Question: I am trying to code in a way that when user clicks a button, a new row of jlabel and jtextfield will be added to the the gridlayout of the jframe. like this:
>
Let's say the JFrame is 800x600, and the height of each row is 50, after I reach the 13th line, I want to add in a vertical scrolling bar. But now I can't seem to add the components correctly as I wished, I have also tried other layouts and apparently not working out.
'''
import javax.swing.*;
import java.awt.event.ActionEvent;
import java.awt.event.ActionListener;
import java.awt.*;
public class Testing extends JFrame implements ActionListener
{
public static int x =0;
JPanel panel;
public Testing()
{
super("Add component on JFrame at runtime");
setLayout(new BorderLayout());
panel=new JPanel();
panel.setPreferredSize(new Dimension(800,600));
panel.setAutoscrolls(true);
panel.setLayout(new GridLayout(0,2,0,20));
add(panel,BorderLayout.CENTER);
JButton button=new JButton("CLICK HERE");
add(button,BorderLayout.SOUTH);
button.addActionListener(this);
setDefaultCloseOperation(JFrame.EXIT_ON_CLOSE);
setSize(500,500);
setVisible(true);
pack();
}
public void actionPerformed(ActionEvent evt)
{
JLabel jlbl1 = new JLabel("Row"+x);
JTextField jtf =new JTextField(10);
jtf.setMaximumSize(new Dimension(400,50));
jlbl1.setMaximumSize(new Dimension(400,50));
panel.add(jlbl1);
panel.add(jtf);
panel.revalidate();
x++;
validate();
}
public static void main(String[]args)
{
Testing test=new Testing();
}
}
'''
Edit: Thanks and Props to MadProgrammer for showing guidelines, this is what I wanted, just in case someone else face the same problem as I did:
Thanks to MadProgrammer and Andrew Thompson for showing guidelines. After some tweaks, this is what I wanted.
'''
import java.awt.BorderLayout;
import java.awt.Dimension;
import java.awt.EventQueue;
import java.awt.GridBagConstraints;
import java.awt.GridBagLayout;
import java.awt.GridLayout;
import java.awt.event.ActionEvent;
import java.awt.event.ActionListener;
import javax.swing.JButton;
import javax.swing.JFrame;
import javax.swing.JLabel;
import javax.swing.JPanel;
import javax.swing.JScrollPane;
import javax.swing.JTextField;
import javax.swing.UIManager;
import javax.swing.UnsupportedLookAndFeelException;
public class TableExample {
public static void main(String[] args) {
new TableExample();
}
public TableExample() {
EventQueue.invokeLater(new Runnable() {
@Override
public void run() {
try {
UIManager.setLookAndFeel(UIManager.getSystemLookAndFeelClassName());
} catch (ClassNotFoundException | InstantiationException | IllegalAccessException | UnsupportedLookAndFeelException ex) {
}
JFrame frame = new JFrame("Testing");
frame.setDefaultCloseOperation(JFrame.EXIT_ON_CLOSE);
frame.setLayout(new BorderLayout());
frame.add(new TestPane());
frame.pack();
frame.setLocationRelativeTo(null);
frame.setVisible(true);
}
});
}
public class TestPane extends JPanel {
public GridBagConstraints c = new GridBagConstraints();
private JPanel fieldsPanel;
private int row;
public TestPane() {
c.gridx =0;
c.gridy =0;
c.fill = GridBagConstraints.NONE;
setLayout(new BorderLayout());
fieldsPanel = new JPanel(new GridBagLayout());
add(new JScrollPane(fieldsPanel));
JButton btn = new JButton("Add");
btn.addActionListener(new ActionListener() {
@Override
public void actionPerformed(ActionEvent e) {
fieldsPanel.add(new JLabel("Row " + (++row)),c);
c.gridx++;
fieldsPanel.add(new JTextField(10),c);
fieldsPanel.revalidate();
c.gridy++;
c.gridx--;
}
});
add(btn, BorderLayout.SOUTH);
}
@Override
public Dimension getPreferredSize() {
return new Dimension(200, 200);
}
}
}
'''
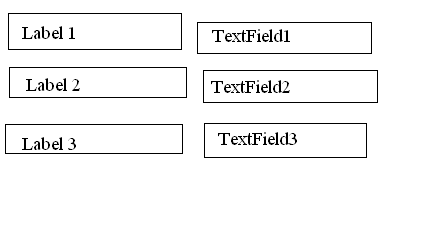
Answer: - <URL>
'JTable'

'''
import java.awt.BorderLayout;
import java.awt.Dimension;
import java.awt.EventQueue;
import java.awt.Graphics;
import java.awt.Graphics2D;
import java.awt.event.ActionEvent;
import java.awt.event.ActionListener;
import javax.swing.JButton;
import javax.swing.JFrame;
import javax.swing.JPanel;
import javax.swing.JScrollPane;
import javax.swing.JTable;
import javax.swing.UIManager;
import javax.swing.UnsupportedLookAndFeelException;
import javax.swing.table.DefaultTableModel;
public class TableExample {
public static void main(String[] args) {
new TableExample();
}
public TableExample() {
EventQueue.invokeLater(new Runnable() {
@Override
public void run() {
try {
UIManager.setLookAndFeel(UIManager.getSystemLookAndFeelClassName());
} catch (ClassNotFoundException | InstantiationException | IllegalAccessException | UnsupportedLookAndFeelException ex) {
}
JFrame frame = new JFrame("Testing");
frame.setDefaultCloseOperation(JFrame.EXIT_ON_CLOSE);
frame.setLayout(new BorderLayout());
frame.add(new TestPane());
frame.pack();
frame.setLocationRelativeTo(null);
frame.setVisible(true);
}
});
}
public class TestPane extends JPanel {
private DefaultTableModel model;
public TestPane() {
setLayout(new BorderLayout());
model = new DefaultTableModel(
new Object[]{"Row", "Value"},
0);
JTable table = new JTable(model);
add(new JScrollPane(table));
JButton btn = new JButton("Add");
btn.addActionListener(new ActionListener() {
@Override
public void actionPerformed(ActionEvent e) {
int count = model.getRowCount();
model.addRow(new Object[]{count + 1, ""});
}
});
add(btn, BorderLayout.SOUTH);
}
@Override
public Dimension getPreferredSize() {
return new Dimension(200, 200);
}
}
}
'''
'JScrollPane'

'''
import java.awt.BorderLayout;
import java.awt.Dimension;
import java.awt.EventQueue;
import java.awt.GridLayout;
import java.awt.event.ActionEvent;
import java.awt.event.ActionListener;
import javax.swing.JButton;
import javax.swing.JFrame;
import javax.swing.JLabel;
import javax.swing.JPanel;
import javax.swing.JScrollPane;
import javax.swing.JTextField;
import javax.swing.UIManager;
import javax.swing.UnsupportedLookAndFeelException;
public class TableExample {
public static void main(String[] args) {
new TableExample();
}
public TableExample() {
EventQueue.invokeLater(new Runnable() {
@Override
public void run() {
try {
UIManager.setLookAndFeel(UIManager.getSystemLookAndFeelClassName());
} catch (ClassNotFoundException | InstantiationException | IllegalAccessException | UnsupportedLookAndFeelException ex) {
}
JFrame frame = new JFrame("Testing");
frame.setDefaultCloseOperation(JFrame.EXIT_ON_CLOSE);
frame.setLayout(new BorderLayout());
frame.add(new TestPane());
frame.pack();
frame.setLocationRelativeTo(null);
frame.setVisible(true);
}
});
}
public class TestPane extends JPanel {
private JPanel fieldsPanel;
private int row;
public TestPane() {
setLayout(new BorderLayout());
fieldsPanel = new JPanel(new GridLayout(0, 2));
add(new JScrollPane(fieldsPanel));
JButton btn = new JButton("Add");
btn.addActionListener(new ActionListener() {
@Override
public void actionPerformed(ActionEvent e) {
fieldsPanel.add(new JLabel("Row " + (++row)));
fieldsPanel.add(new JTextField(10));
fieldsPanel.revalidate();
}
});
add(btn, BorderLayout.SOUTH);
}
@Override
public Dimension getPreferredSize() {
return new Dimension(200, 200);
}
}
}
'''
'GridBagLayout'

'''
import java.awt.BorderLayout;
import java.awt.Dimension;
import java.awt.EventQueue;
import java.awt.GridBagConstraints;
import java.awt.GridBagLayout;
import java.awt.Insets;
import java.awt.event.ActionEvent;
import java.awt.event.ActionListener;
import javax.swing.JButton;
import javax.swing.JFrame;
import javax.swing.JLabel;
import javax.swing.JPanel;
import javax.swing.JScrollPane;
import javax.swing.JTextField;
import javax.swing.UIManager;
import javax.swing.UnsupportedLookAndFeelException;
public class TableExample {
public static void main(String[] args) {
new TableExample();
}
public TableExample() {
EventQueue.invokeLater(new Runnable() {
@Override
public void run() {
try {
UIManager.setLookAndFeel(UIManager.getSystemLookAndFeelClassName());
} catch (ClassNotFoundException | InstantiationException | IllegalAccessException | UnsupportedLookAndFeelException ex) {
}
JFrame frame = new JFrame("Testing");
frame.setDefaultCloseOperation(JFrame.EXIT_ON_CLOSE);
frame.setLayout(new BorderLayout());
frame.add(new TestPane());
frame.pack();
frame.setLocationRelativeTo(null);
frame.setVisible(true);
}
});
}
public class TestPane extends JPanel {
private JPanel fieldsPanel;
private JPanel filler;
private int row;
public TestPane() {
setLayout(new BorderLayout());
filler = new JPanel();
fieldsPanel = new JPanel(new GridBagLayout());
add(new JScrollPane(fieldsPanel));
JButton btn = new JButton("Add");
btn.addActionListener(new ActionListener() {
@Override
public void actionPerformed(ActionEvent e) {
fieldsPanel.remove(filler);
GridBagConstraints gbc = new GridBagConstraints();
gbc.insets = new Insets(2, 2, 2, 2);
gbc.gridx = 0;
gbc.gridy = row;
gbc.fill = GridBagConstraints.HORIZONTAL;
fieldsPanel.add(new JLabel("Row " + (++row)), gbc);
gbc.gridx++;
gbc.weightx = 1;
fieldsPanel.add(new JTextField(10), gbc);
gbc.gridy++;
gbc.weighty = 1;
fieldsPanel.add(filler, gbc);
fieldsPanel.revalidate();
}
});
add(btn, BorderLayout.SOUTH);
}
@Override
public Dimension getPreferredSize() {
return new Dimension(200, 200);
}
}
}
'''